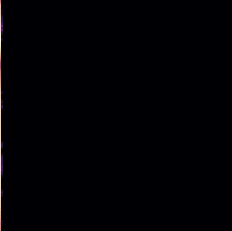
Sound class: Rain